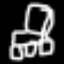
Label: chair